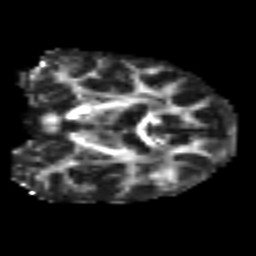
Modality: FA
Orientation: coronal
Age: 61
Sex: female
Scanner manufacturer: siemens
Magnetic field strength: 3 T
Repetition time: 4.987 s
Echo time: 0.0792 s